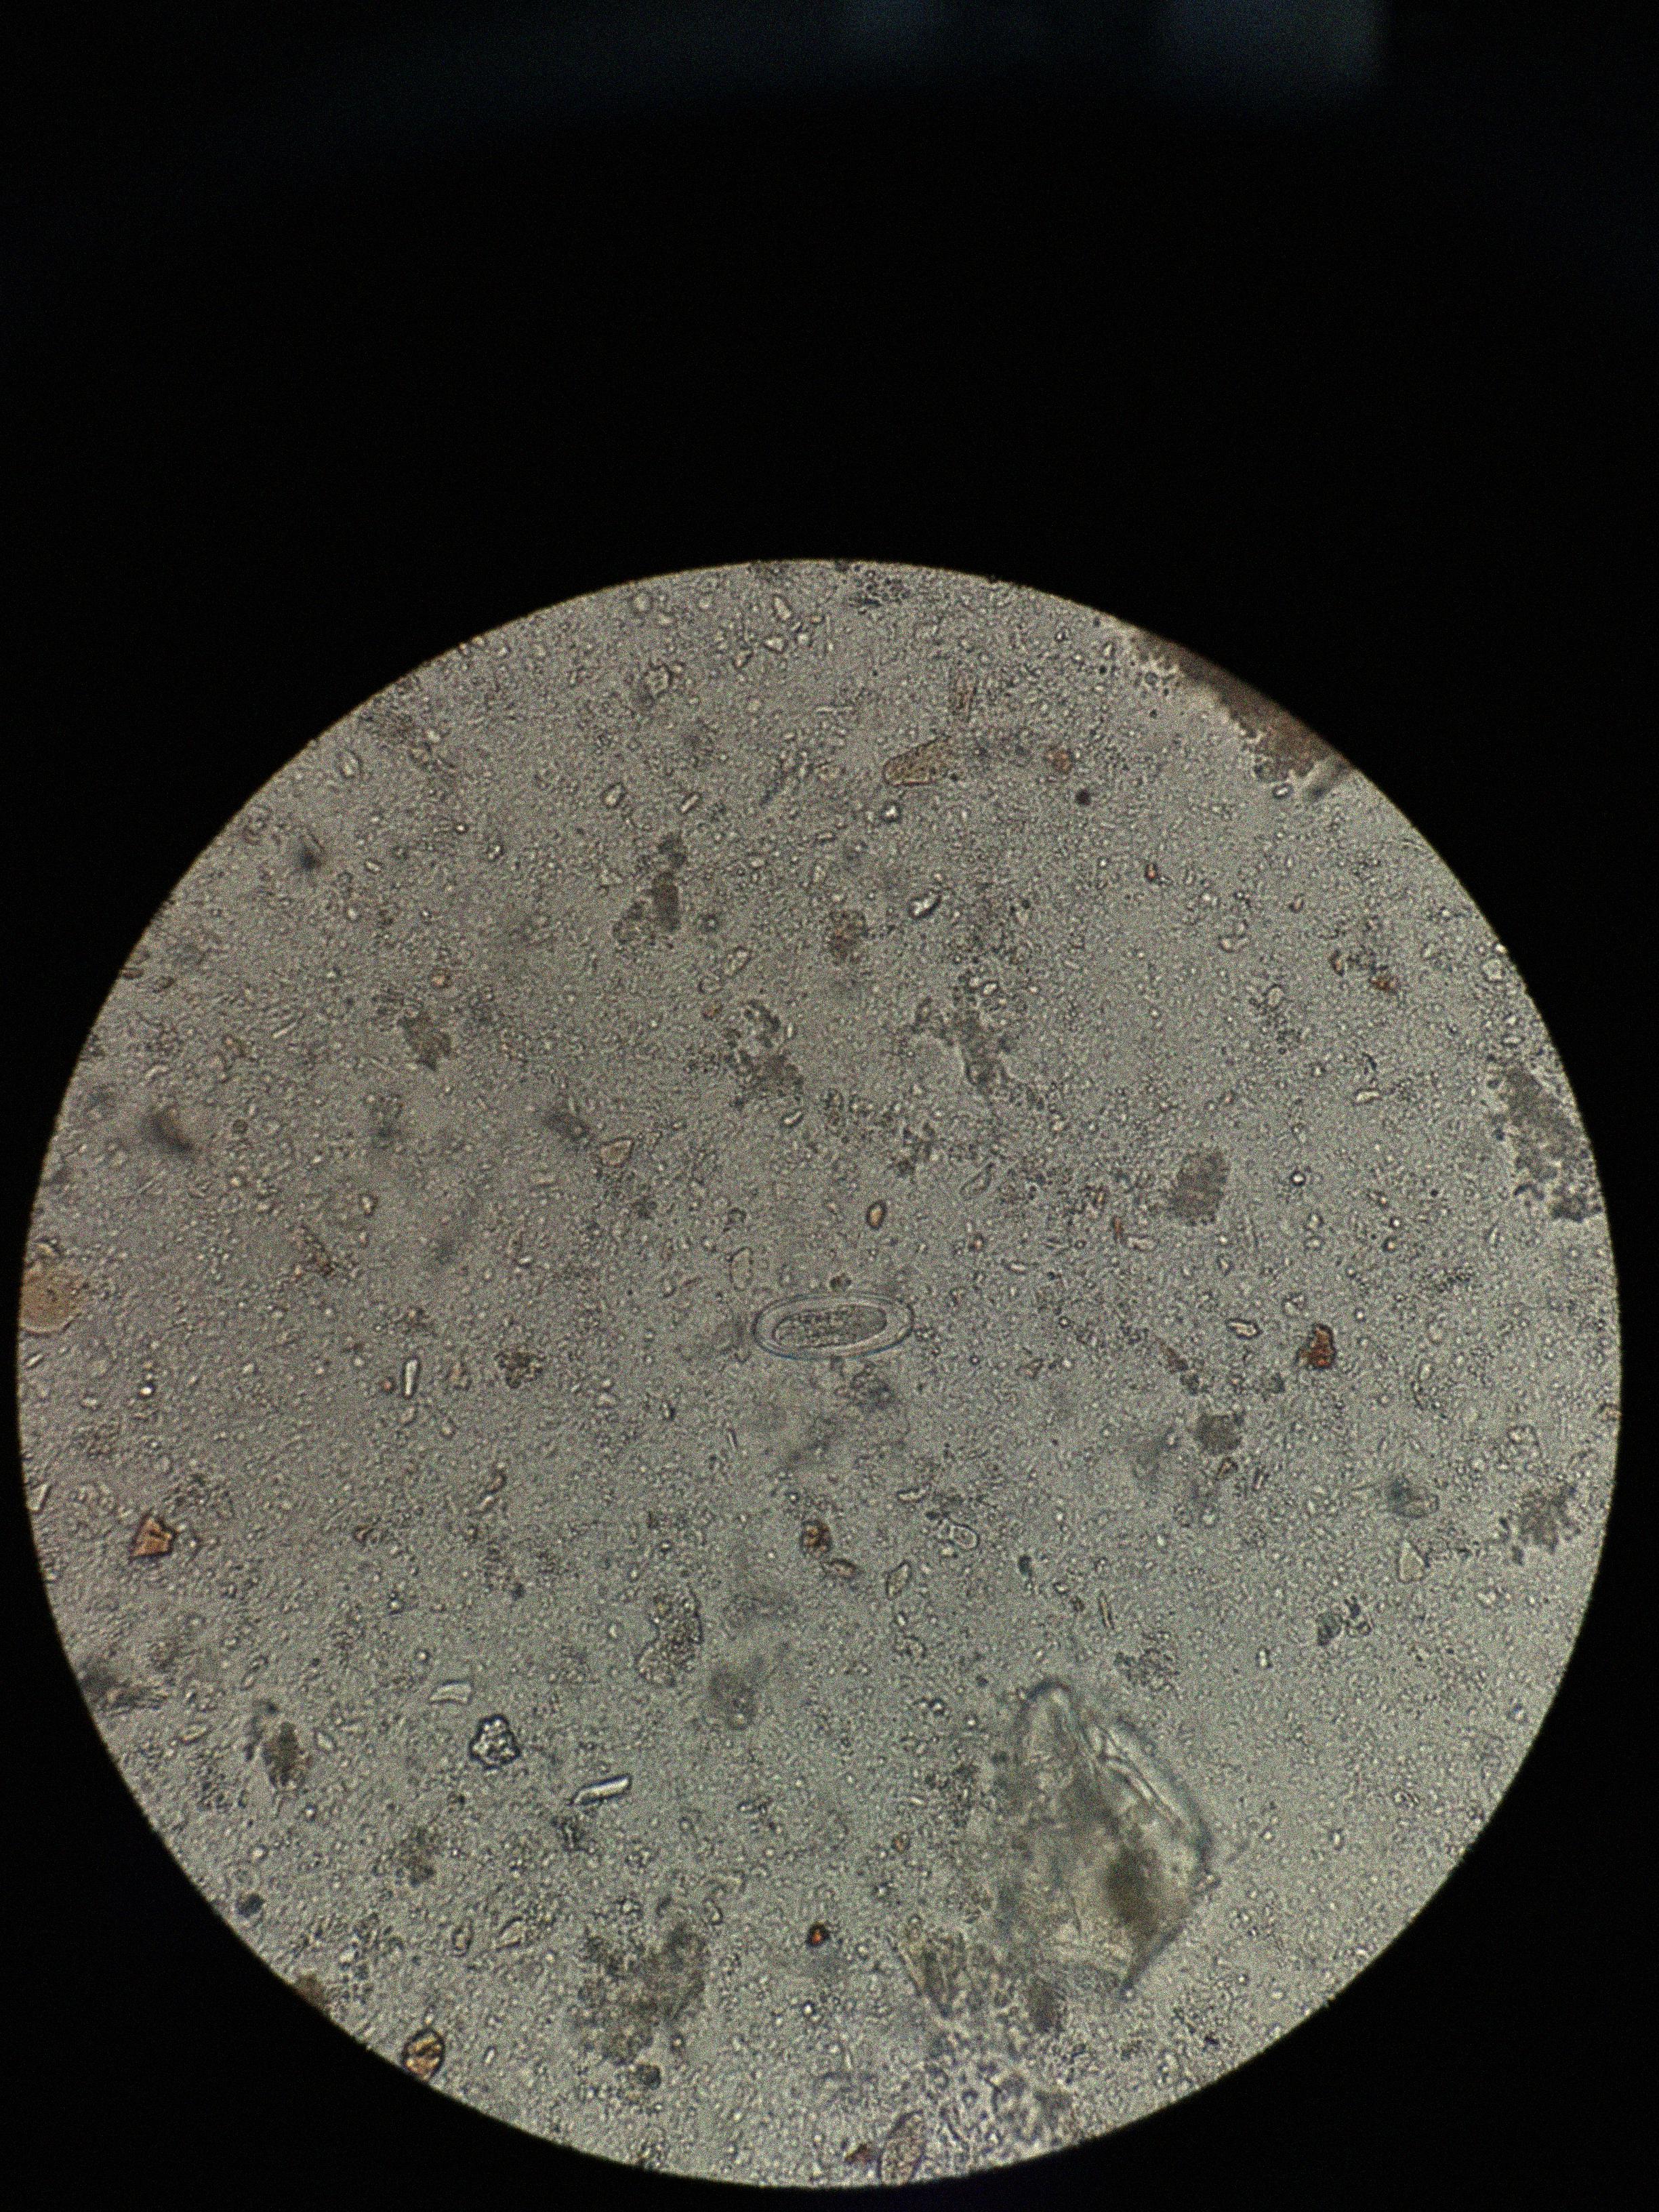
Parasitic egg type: Enterobius vermicularis